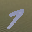
Label: 7